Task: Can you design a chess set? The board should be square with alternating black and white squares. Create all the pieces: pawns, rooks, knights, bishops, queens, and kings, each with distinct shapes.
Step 2818:
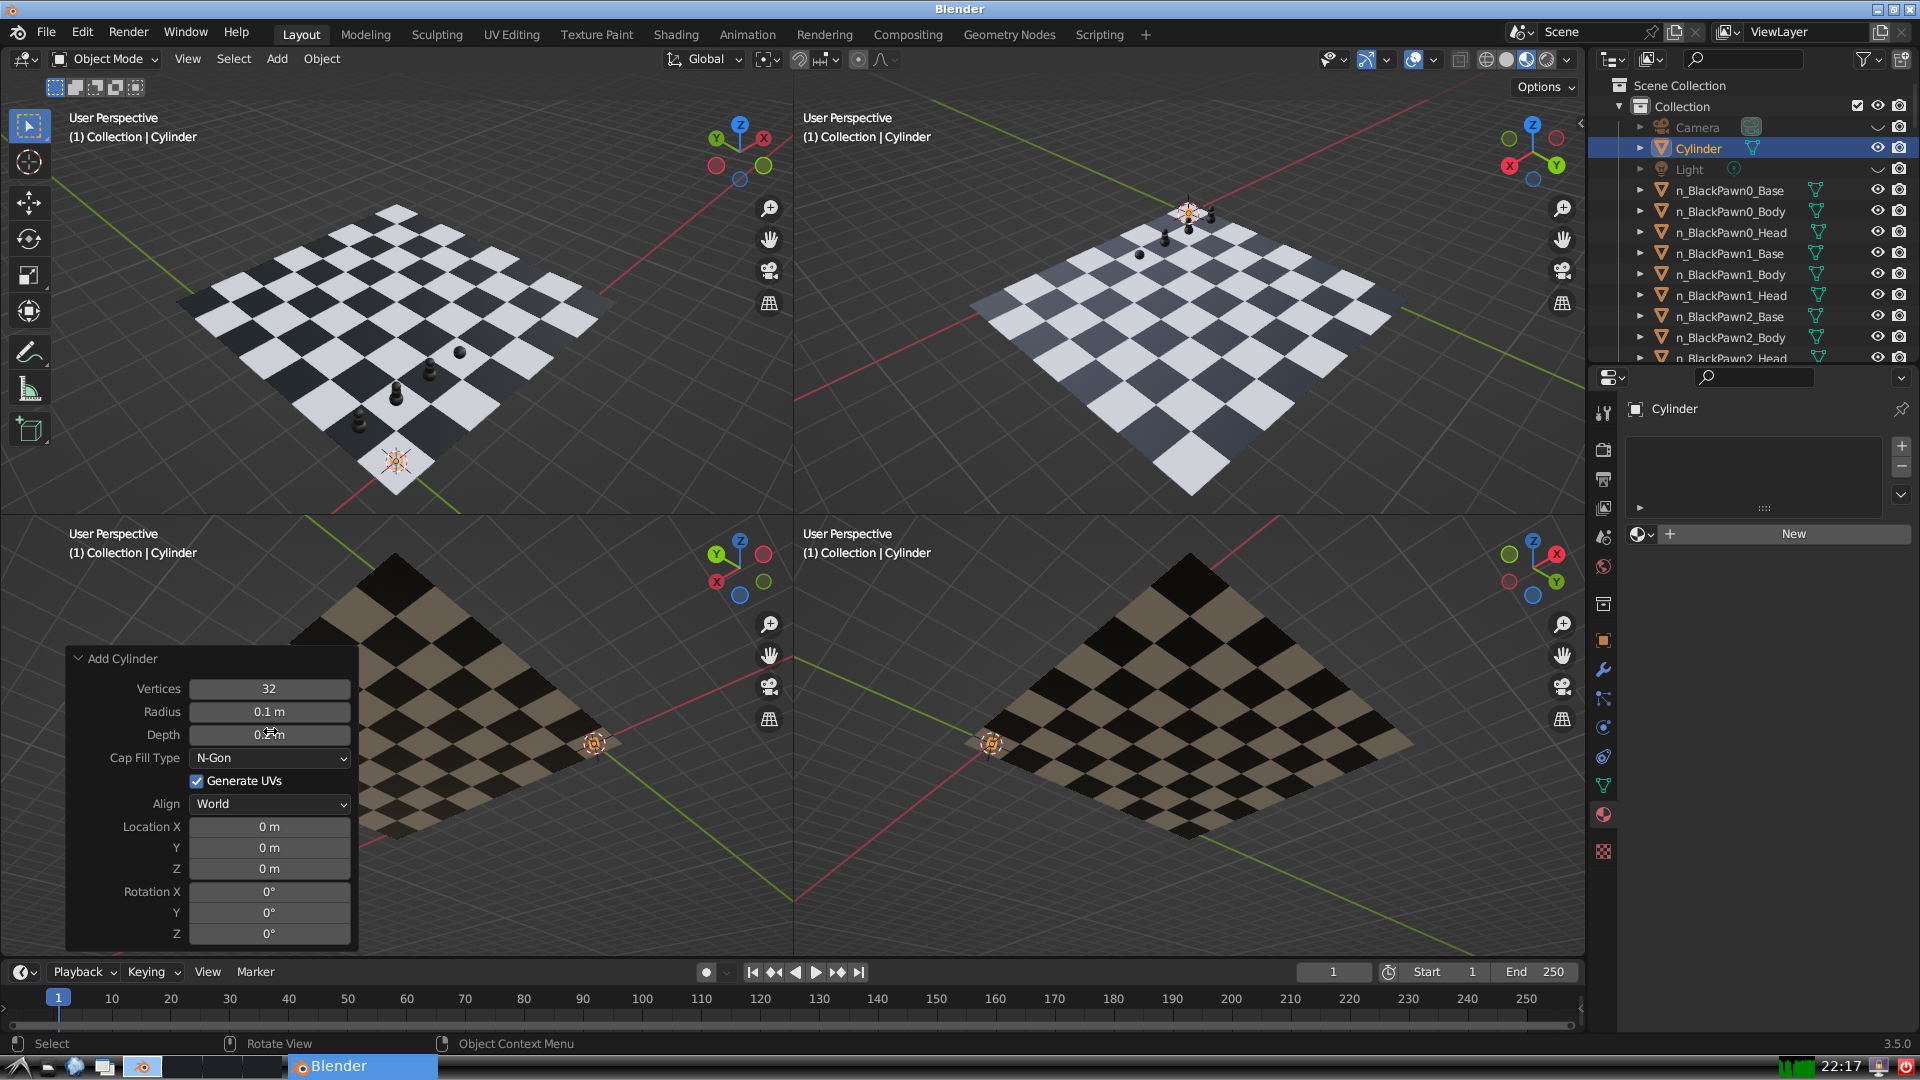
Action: {"mouse_move": [270, 824]}